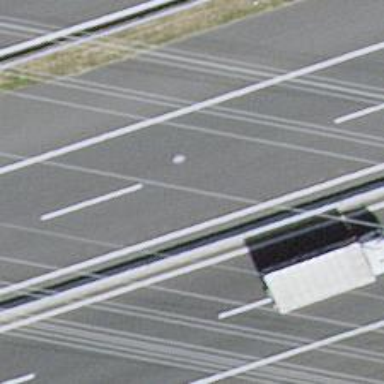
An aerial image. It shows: Asphalt motorway.